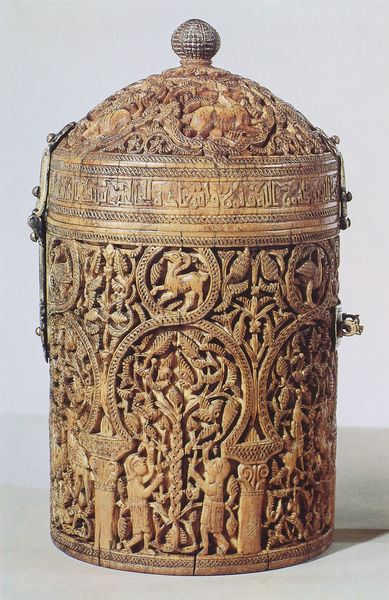
Titel: Pyxis of Sayf al-Dawla
Institution: Portugal, Braga Cathedral Treasury
Schlagwörter: baum, blätter, bäume, menschen, holz, säulen, schloss, tiere, zylinder, rund, wüste, ornamente, truhe, deckel, gefäß, orient, schnitzerei, arabisch, handwerk, mittelalter, adam und eva, behälter, urne, schließe, verschluss, elfenbein, verziehrung, elfenbeinschnitzerei, aufwendig, metallbeschlag, handwerkskunst, metallbeschläge, relliquie